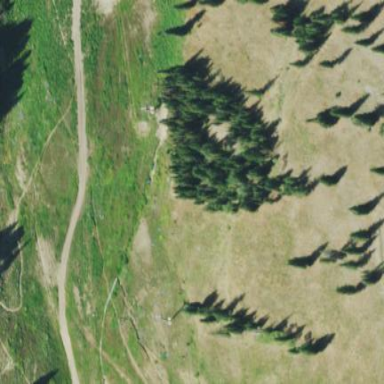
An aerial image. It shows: Intermediate downhill piste groomed in the classic style.